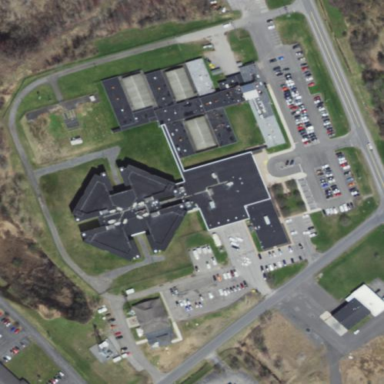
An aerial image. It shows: Prison.